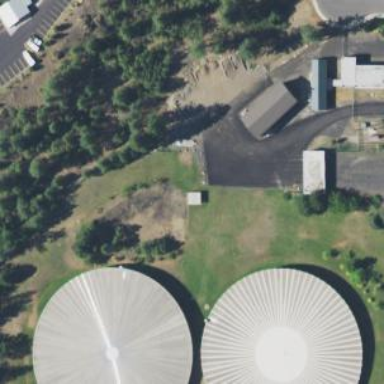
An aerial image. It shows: Man-made water works facility.